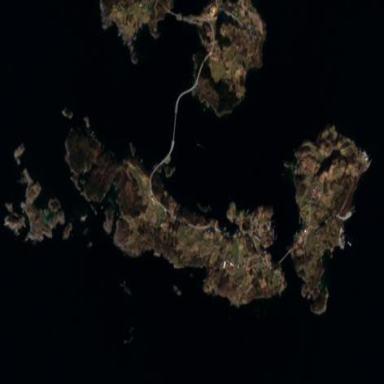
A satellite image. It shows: Island with natural coastline.